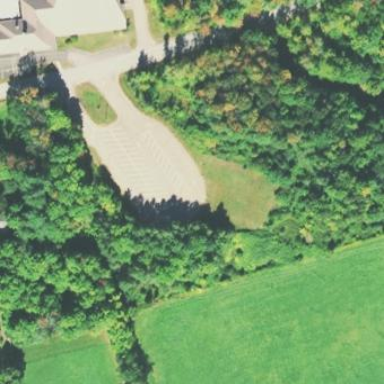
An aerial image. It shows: Parking area with asphalt surface.